Interaction volume radius: 10 \u00c5
Interaction volume height: 15 \u00c5
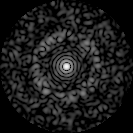
Disorder parameter: 0.8486